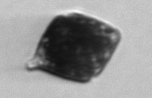
Label: Scrippsiella